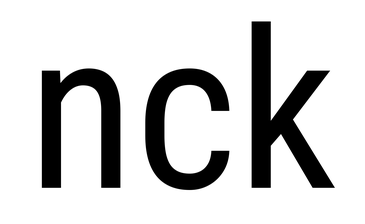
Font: Roboto_Condensed_Regular